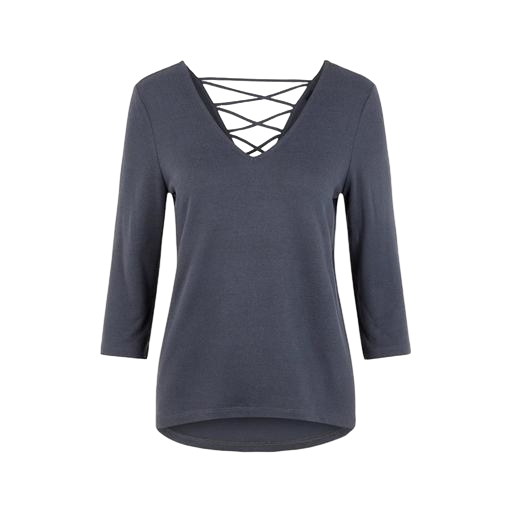
black lace-up half-sleeve top, lace-up top, blue open-back jersey t-shirt, white background